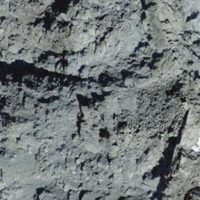
EUNIS habitat code: 48
Species observed at this site:
Saxifraga muscoides
Saxifraga oppositifolia